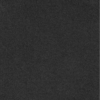
Label: dusty